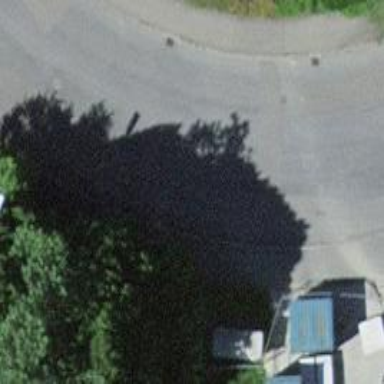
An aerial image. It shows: Kerb barrier.